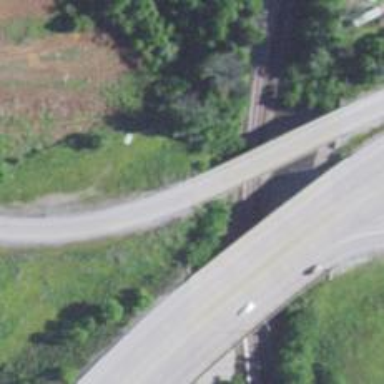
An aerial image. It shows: Trunk link highway passing over bridge.